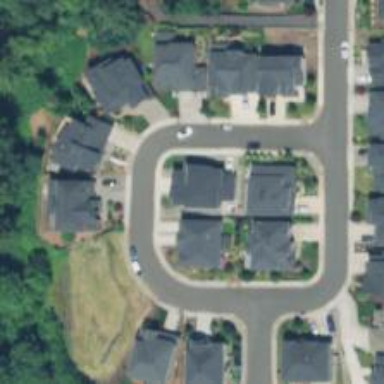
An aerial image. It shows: Residential road with sidewalk on the left side.